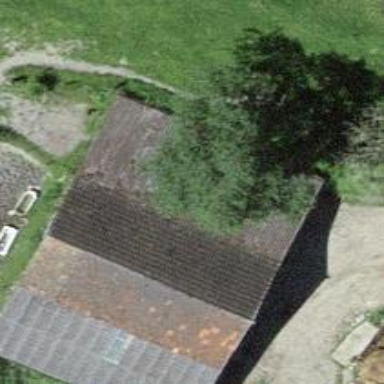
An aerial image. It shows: Rural barn.